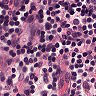
Metastatic tissue present: no